Interaction volume radius: 5 \u00c5
Interaction volume height: 25 \u00c5
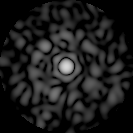
Disorder parameter: 0.8167